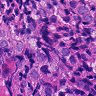
Metastatic tissue present: yes